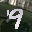
Label: 9